Interaction volume radius: 10 \u00c5
Interaction volume height: 10 \u00c5
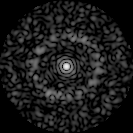
Disorder parameter: 0.864